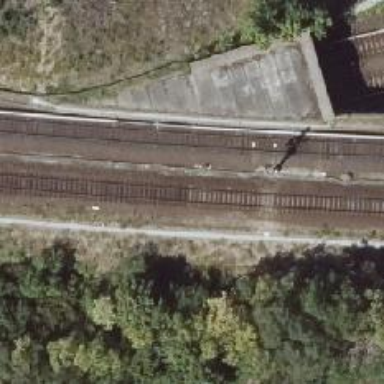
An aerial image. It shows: Tunnel with electrified bottom rail.